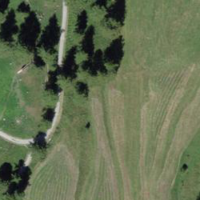
EUNIS habitat code: 43
Species observed at this site:
Stellaria graminea